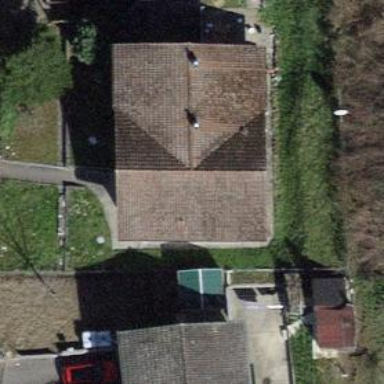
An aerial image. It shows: Building with tile roof.